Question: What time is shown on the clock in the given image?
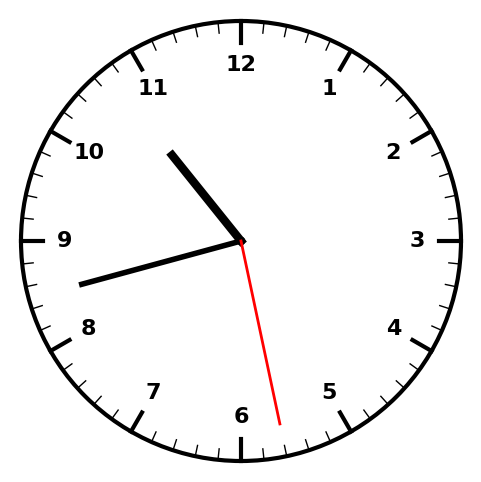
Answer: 10:42:28